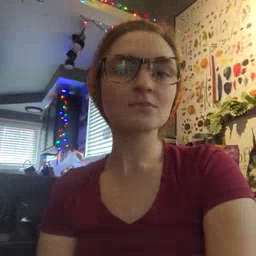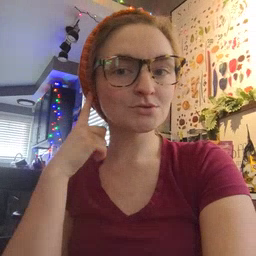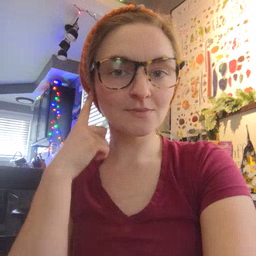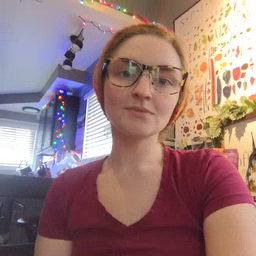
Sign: ear